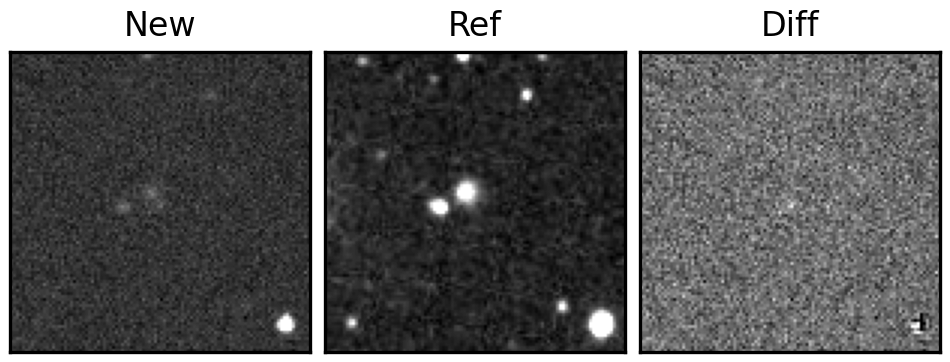
Label: real